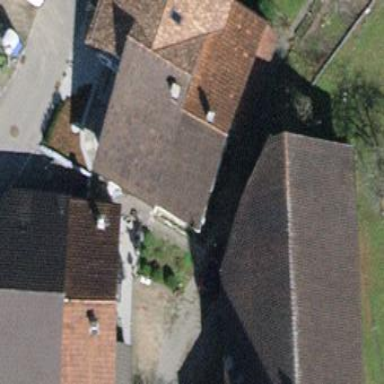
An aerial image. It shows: Building with tiled roof.